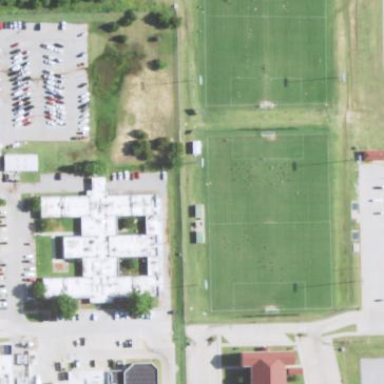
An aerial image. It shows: Soccer pitch designated for leisure and sports activities.